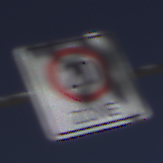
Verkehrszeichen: BeginnZone20
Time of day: Midday
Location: Outdoor (Nature)
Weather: Clear
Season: NotSpecified
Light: Natural